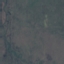
Land use / land cover: HerbaceousVegetation